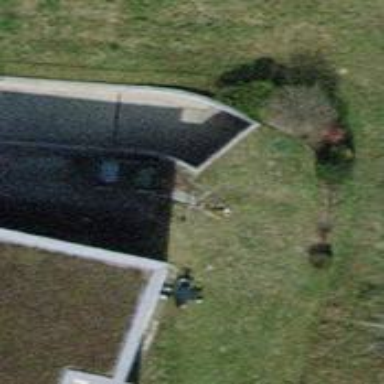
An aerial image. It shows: Parking entrance.